Question: I'm playing around with a JQuery plugin called JRumble: <URL>
I setup a simple fiddle to test: <URL>
You can see that the plugin is working fine in Chrome and Firefox, but on IE9 I am getting some errors.
Took a screenshot of the IE Developers tool to show what it is referring to:

I copied the text in the console just in case that image is hard to read:
'''
HTML1115: X-UA-Compatible META tag ('IE=EmulateIE7') ignored because document mode is already finalized.
4
HTML1115: X-UA-Compatible META tag ('IE=EmulateIE7') ignored because document mode is already finalized.
4
HTML1115: X-UA-Compatible META tag ('IE=EmulateIE7') ignored because document mode is already finalized.
4
SEC7112: Script from https://raw.github.com/jackrugile/jRumble/master/demo/js/jquery.jrumble.1.3.min.js was blocked due to mime type mismatch
show
SCRIPT438: Object doesn't support property or method 'jrumble'
show, line 26 character 2
'''
When I looked up issues with 'Object doesn't support property or method 'jrumble'' , some of the solutions suggested that this can be caused by an id or class name that is the same as a JavaScript variable name. However, there are no conflicting names in my simple example and it is still not working in IE.
Is this indeed the problem? Does anyone know how to go about getting around this issue?
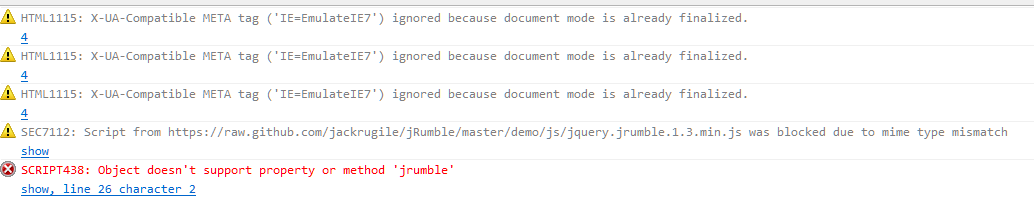
Answer: To further troubleshoot this, go to the Network tab, start capturing, then reload the page. Find the script and go to its detailed view. Check the 'content-type' response header and see what it is.
This problem can be circumvented by serving the file from your own server with the correct headers.